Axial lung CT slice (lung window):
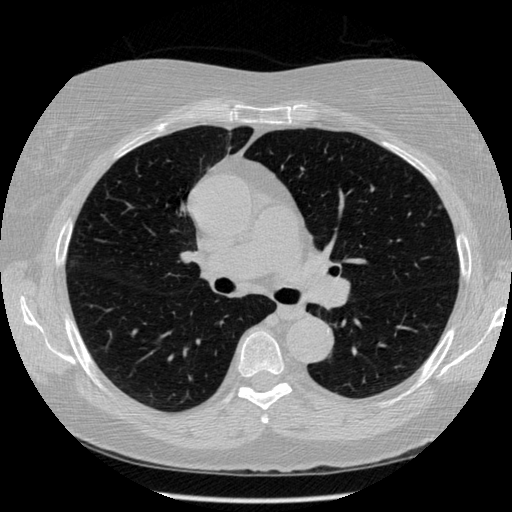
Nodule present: yes
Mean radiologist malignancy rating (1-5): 3